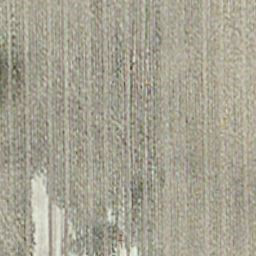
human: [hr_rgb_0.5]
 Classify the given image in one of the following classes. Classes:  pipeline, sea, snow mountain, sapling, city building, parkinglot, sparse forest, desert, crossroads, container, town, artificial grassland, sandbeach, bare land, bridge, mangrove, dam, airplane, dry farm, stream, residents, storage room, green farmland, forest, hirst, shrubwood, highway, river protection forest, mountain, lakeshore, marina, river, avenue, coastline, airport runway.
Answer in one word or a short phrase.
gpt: dry farm